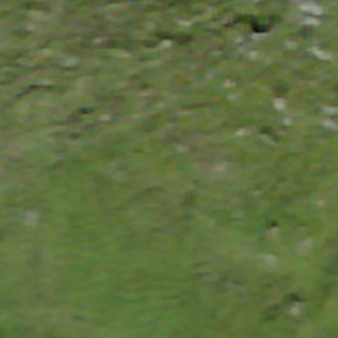
Label: other